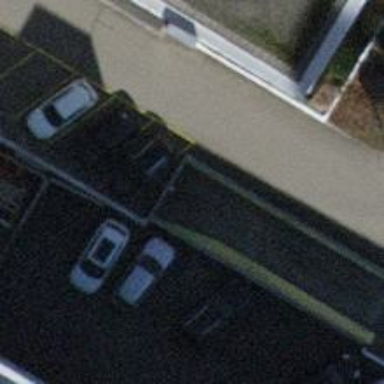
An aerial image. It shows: Parking entrance.